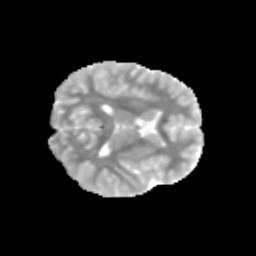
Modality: MD
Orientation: axial
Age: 11
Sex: male
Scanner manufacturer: siemens
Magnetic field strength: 3 T
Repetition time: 3.8 s
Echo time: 0.07 s